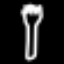
Label: fork